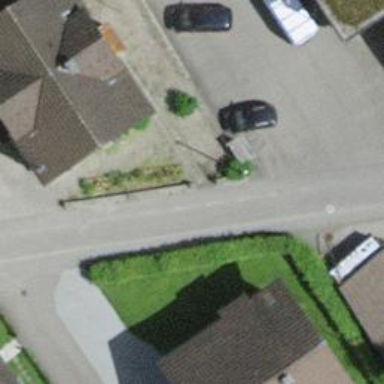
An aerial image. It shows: Residential road with asphalt surface and no sidewalks.